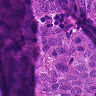
Metastatic tissue present: yes